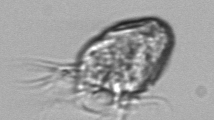
Label: Strombidium_morphotype1